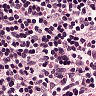
Metastatic tissue present: no